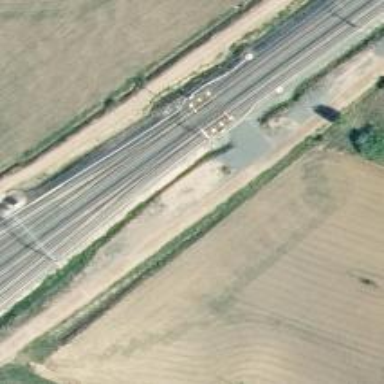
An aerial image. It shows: Railway with continuous electrified contact line.